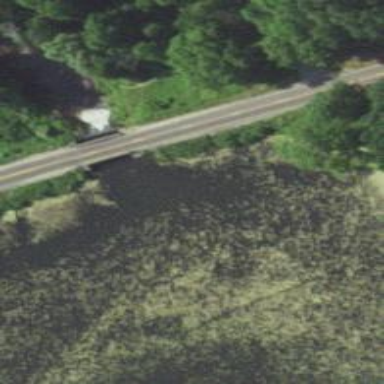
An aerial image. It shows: Tertiary road with bridge.